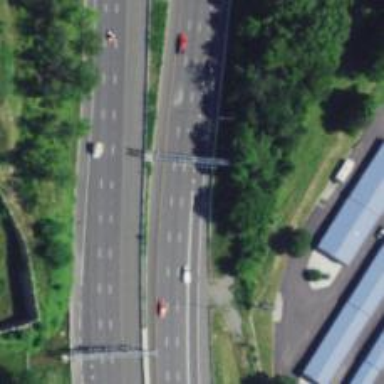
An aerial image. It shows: Asphalt motorway link.